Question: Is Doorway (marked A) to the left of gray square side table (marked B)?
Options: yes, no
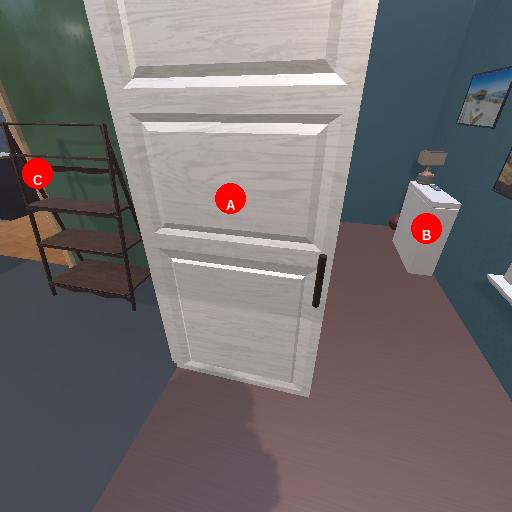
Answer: yes